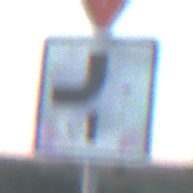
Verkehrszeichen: VerlaufVorfahrtsstrasse7
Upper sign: VorfahrtGewaehren
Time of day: SunriseSunset
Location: Outdoor (Nature)
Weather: Clear
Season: Winter
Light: Natural